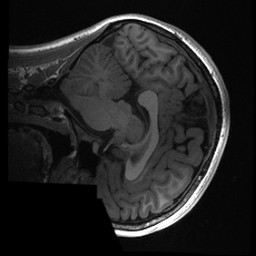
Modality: T1w
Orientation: sagittal
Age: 20
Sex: female